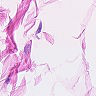
Metastatic tissue present: no